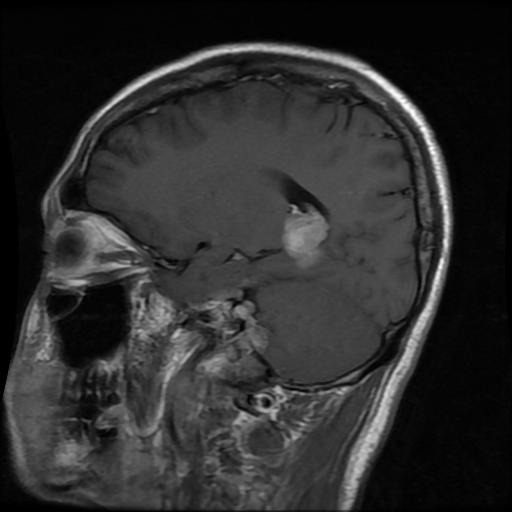
Label: meningioma